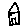
Label: house